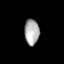
Tissue: lung
Cell type: Endothelial cells
Senescence score: 0.5841
Nuclear area (px): 370
Mean DAPI intensity: 171.776